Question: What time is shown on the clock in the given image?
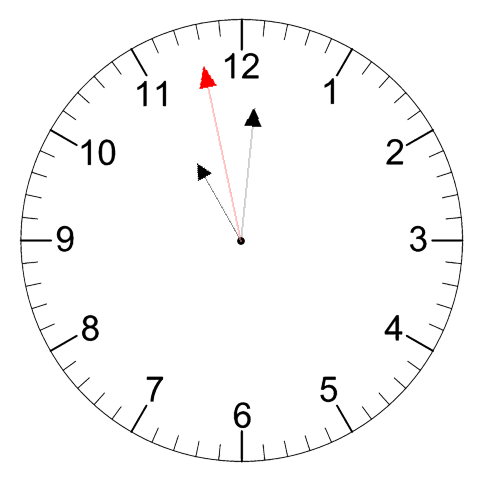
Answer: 11:00:58